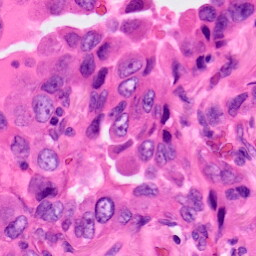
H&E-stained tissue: Lung